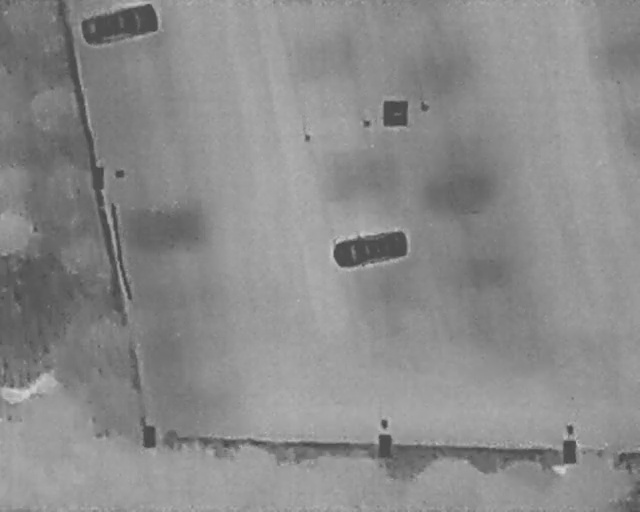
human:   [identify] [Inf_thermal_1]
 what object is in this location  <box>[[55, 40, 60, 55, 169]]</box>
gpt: <ref>1 medium car at the center</ref>